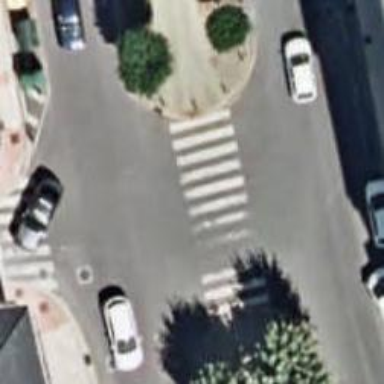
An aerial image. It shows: Uncontrolled crossing on the road.